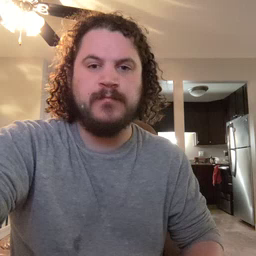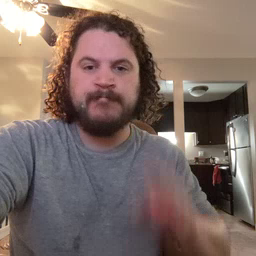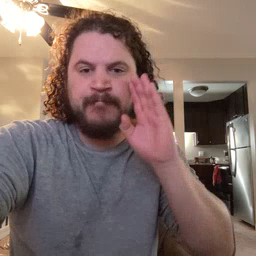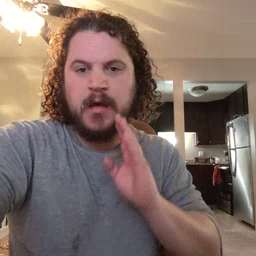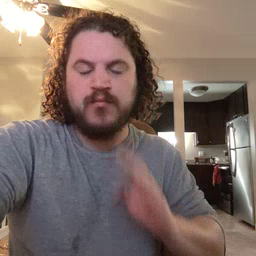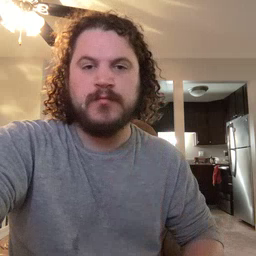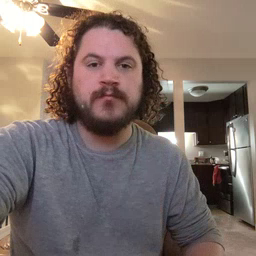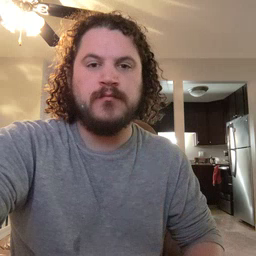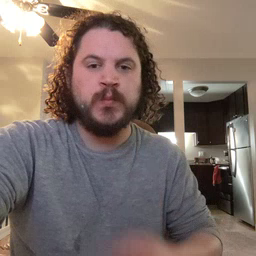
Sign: brown